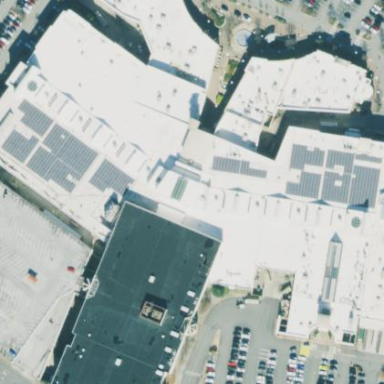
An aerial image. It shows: Mall building.